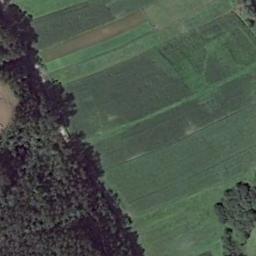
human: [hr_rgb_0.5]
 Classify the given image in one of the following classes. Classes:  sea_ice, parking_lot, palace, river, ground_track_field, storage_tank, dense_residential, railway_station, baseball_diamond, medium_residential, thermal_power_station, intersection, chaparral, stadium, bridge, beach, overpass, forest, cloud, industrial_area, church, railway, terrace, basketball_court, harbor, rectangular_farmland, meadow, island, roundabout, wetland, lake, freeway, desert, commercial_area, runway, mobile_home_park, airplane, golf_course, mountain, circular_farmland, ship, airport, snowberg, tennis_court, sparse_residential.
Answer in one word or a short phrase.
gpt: rectangular_farmland